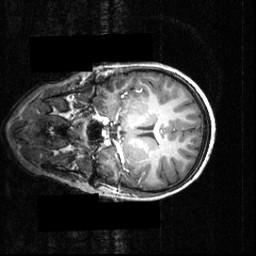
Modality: T1w
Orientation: coronal
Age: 12
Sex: female
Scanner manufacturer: siemens
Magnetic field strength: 3.951 T
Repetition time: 1.5 s
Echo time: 0.00335 s